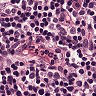
Metastatic tissue present: no